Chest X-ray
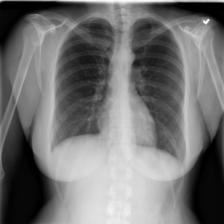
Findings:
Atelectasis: negative
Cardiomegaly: negative
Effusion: negative
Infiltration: negative
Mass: negative
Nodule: negative
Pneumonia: negative
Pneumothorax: positive
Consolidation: negative
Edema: negative
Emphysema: negative
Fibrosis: negative
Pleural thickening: negative
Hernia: negative